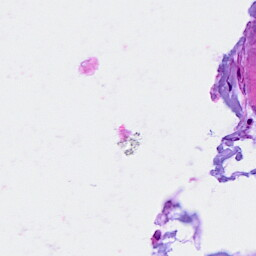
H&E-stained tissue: Breast